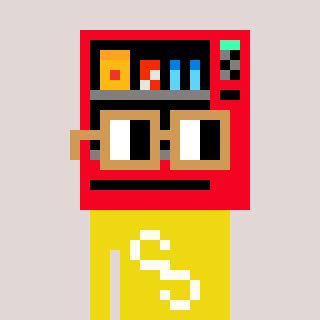
a pixel art character with square brown glasses, a vending machine-shaped head and a yellow-colored body on a warm background